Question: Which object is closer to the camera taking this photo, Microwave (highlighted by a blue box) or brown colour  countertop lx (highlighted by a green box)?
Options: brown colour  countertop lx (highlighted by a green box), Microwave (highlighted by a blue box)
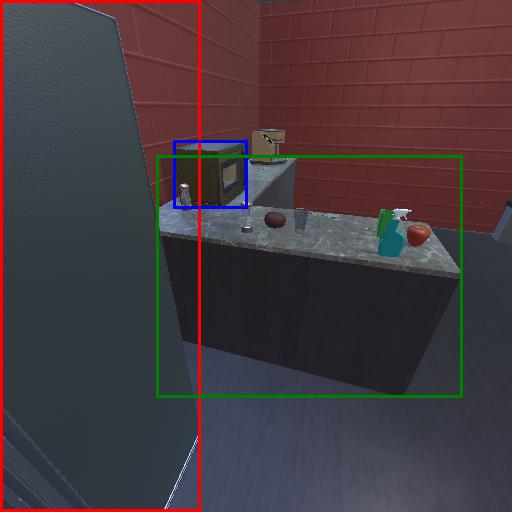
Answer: brown colour  countertop lx (highlighted by a green box)